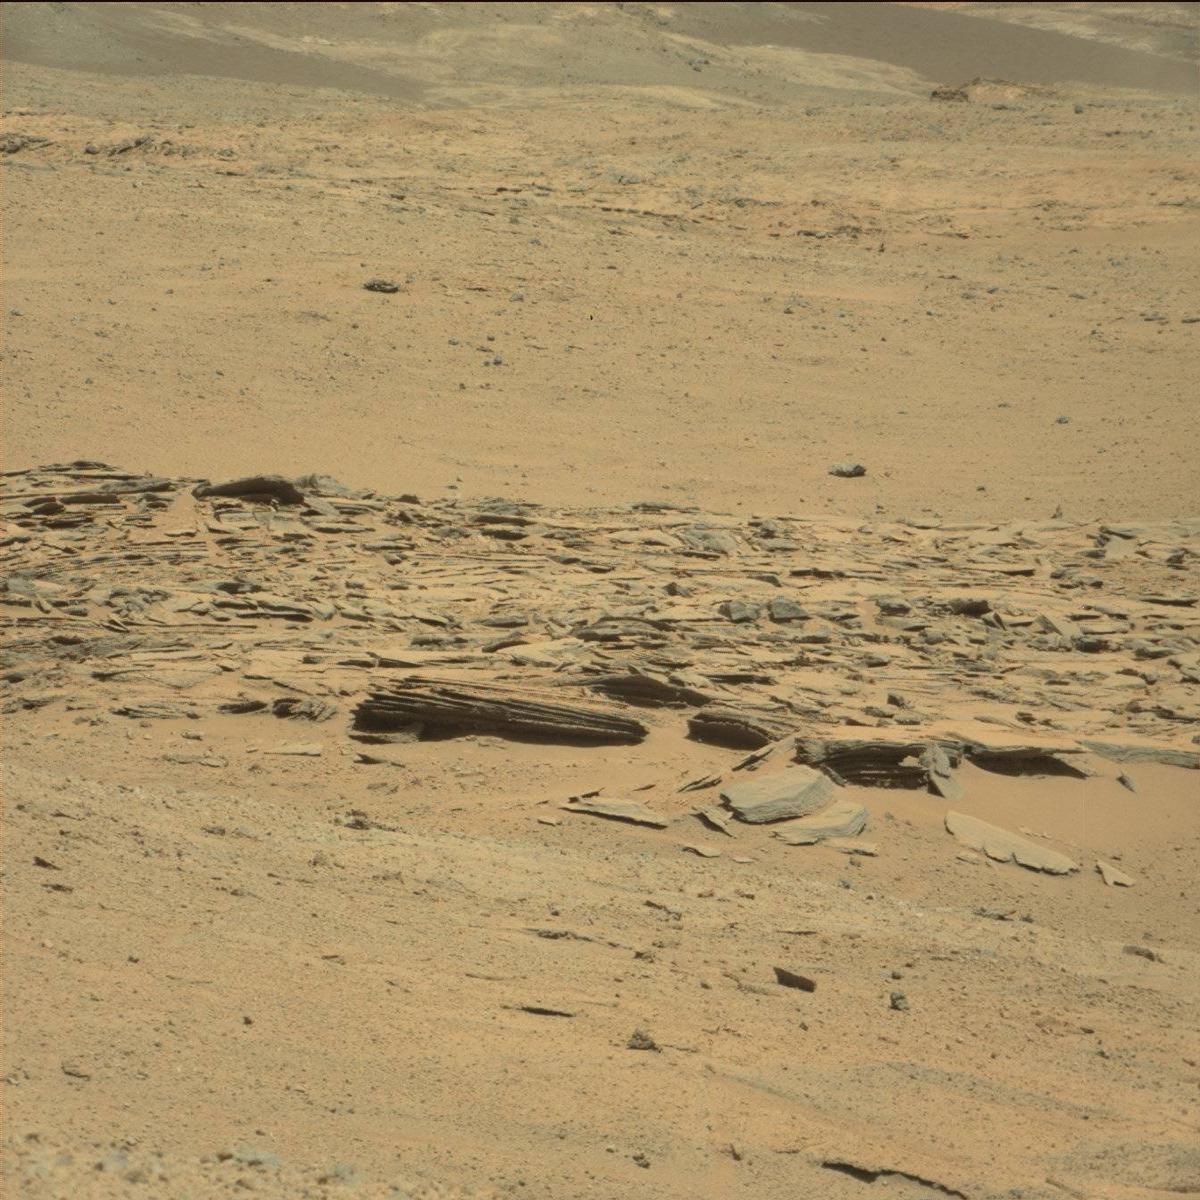
Terrain classes present: Bedrock, Ridge, Sand / Soil